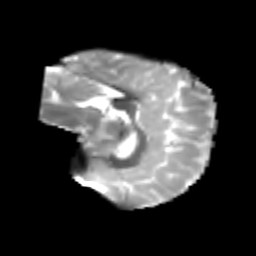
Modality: T2w
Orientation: sagittal
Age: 8
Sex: male
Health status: healthy